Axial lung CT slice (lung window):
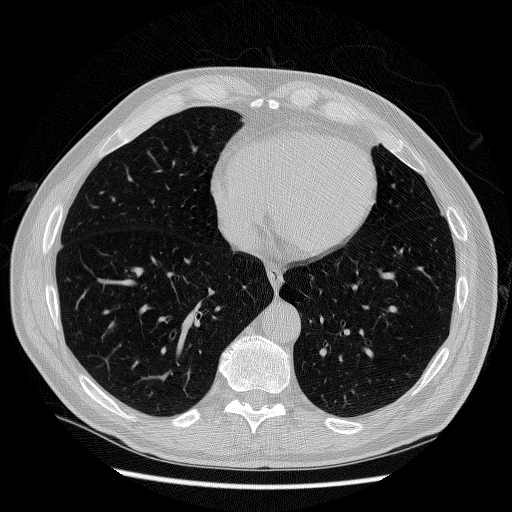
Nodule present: no